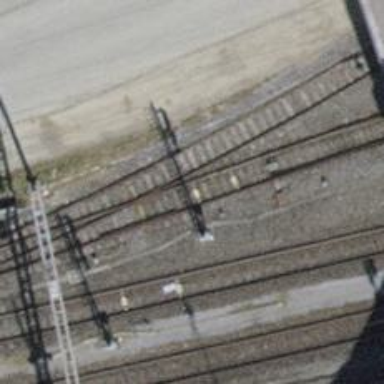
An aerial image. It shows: Railway signal.